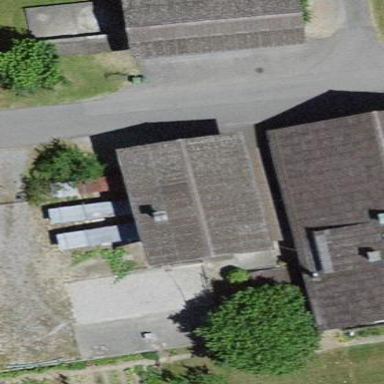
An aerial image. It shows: Barn.